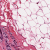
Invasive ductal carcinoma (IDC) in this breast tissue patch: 1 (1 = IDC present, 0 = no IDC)